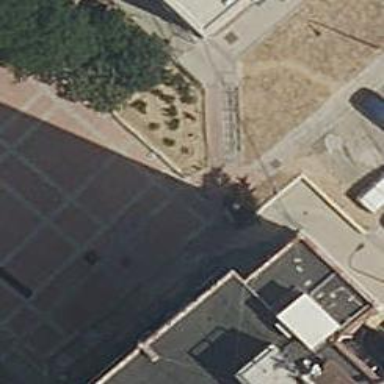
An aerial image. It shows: Set of steps made of paving stones.